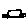
Label: car